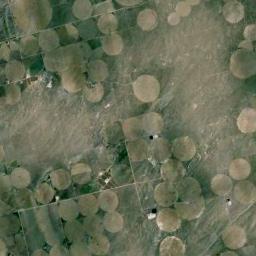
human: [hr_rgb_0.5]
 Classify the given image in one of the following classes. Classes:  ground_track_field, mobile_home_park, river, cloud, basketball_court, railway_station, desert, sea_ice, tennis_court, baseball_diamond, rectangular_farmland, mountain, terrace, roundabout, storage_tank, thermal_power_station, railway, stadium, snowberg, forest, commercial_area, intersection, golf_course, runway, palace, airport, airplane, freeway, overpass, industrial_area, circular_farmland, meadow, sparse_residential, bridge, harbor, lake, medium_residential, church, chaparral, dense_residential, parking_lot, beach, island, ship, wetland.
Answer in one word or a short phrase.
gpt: circular_farmland